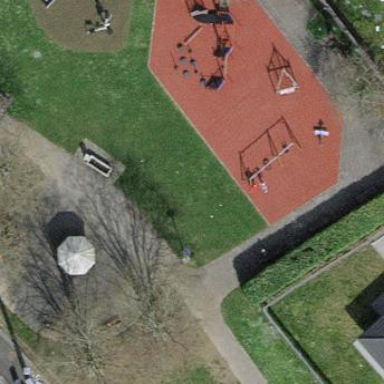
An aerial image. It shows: Playground area for leisure land.